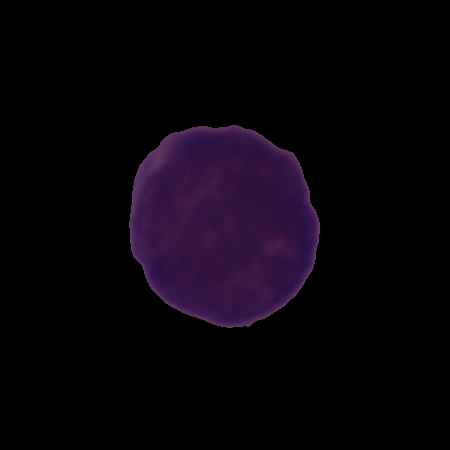
Label: cancer